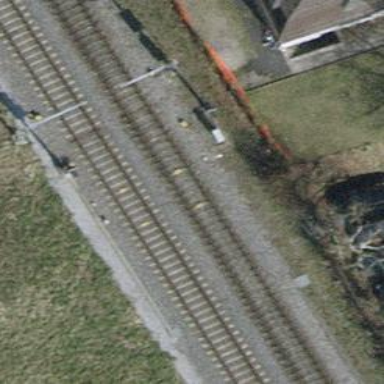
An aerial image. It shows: Railway signal.